Interaction volume radius: 5 \u00c5
Interaction volume height: 35 \u00c5
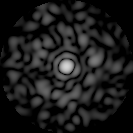
Disorder parameter: 0.8039